Question: I'm trying to create a web app which will check several service status, server stats etc. I found this <URL> seems to be pretty nice ssh java implementation. But every time I log in in to server I'm prompted to confirm RSA key fingerprint like this :

How can I override this, to always confirm yes without any prompts? I want to remove the whole swing part, I want to make this without any interaction, like this example code I took from the examples available on jscraft.com :
<URL>
I'm not so familiar with swing and with java in general.
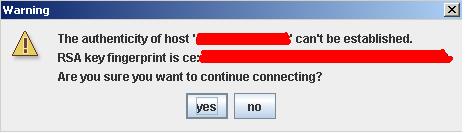
Answer: '''
public class ManoUserInfo implements UserInfo {
String passwd;
public void setPassword(String pass) {
passwd = pass;
}
@Override
public String getPassphrase() {
return null;
}
public String getPassword() {
return passwd;
}
public boolean promptPassword(String arg0) {
return true;
}
public boolean promptPassphrase(String arg0) {
return true;
}
//this method responsible for that message, so just make it return true
public boolean promptYesNo(String arg0) {
// Object[] options = {"yes", "no"};
/* int foo = JOptionPane.showOptionDialog(null,
arg0,
"Warning",
JOptionPane.DEFAULT_OPTION,
JOptionPane.WARNING_MESSAGE,
null, options, options[0]);*/
return true;
}
public void showMessage(String message) {
JOptionPane.showMessageDialog(null, message);
}
'''